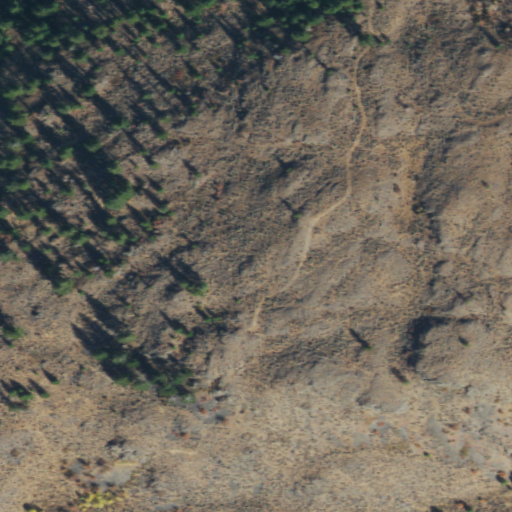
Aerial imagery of mountain in Washington named Whisky Mountain containing shrub, evergreen forest, and grassland